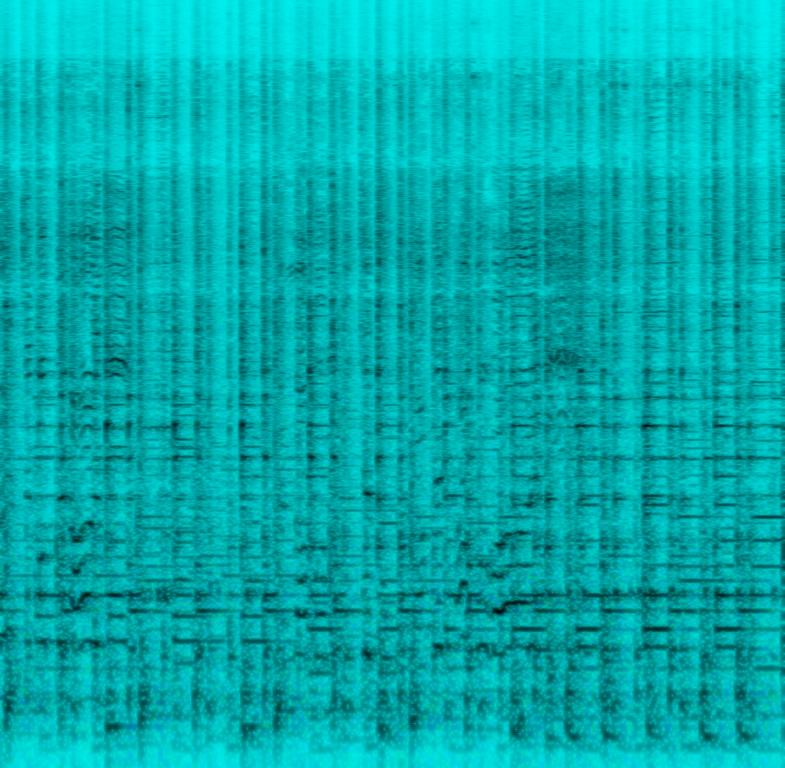
A male vocalist sings this energetic Punjabi folk song. The tempo is medium fast with an infectious tabla and Dhol percussive beat, ektara rhythm and a funky keyboard accompaniment. The song is lively, spirited, cheerful, simple, happy, playful, enthusiastic, vivacious with a festive, celebratory vibe and dance groove. This song is a Festive Punjabi Folk song.